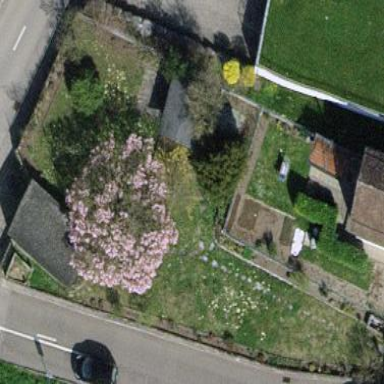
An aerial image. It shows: Residential garden.